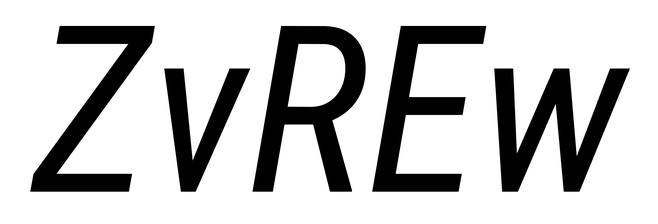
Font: Roboto-Italic_Condensed_Italic